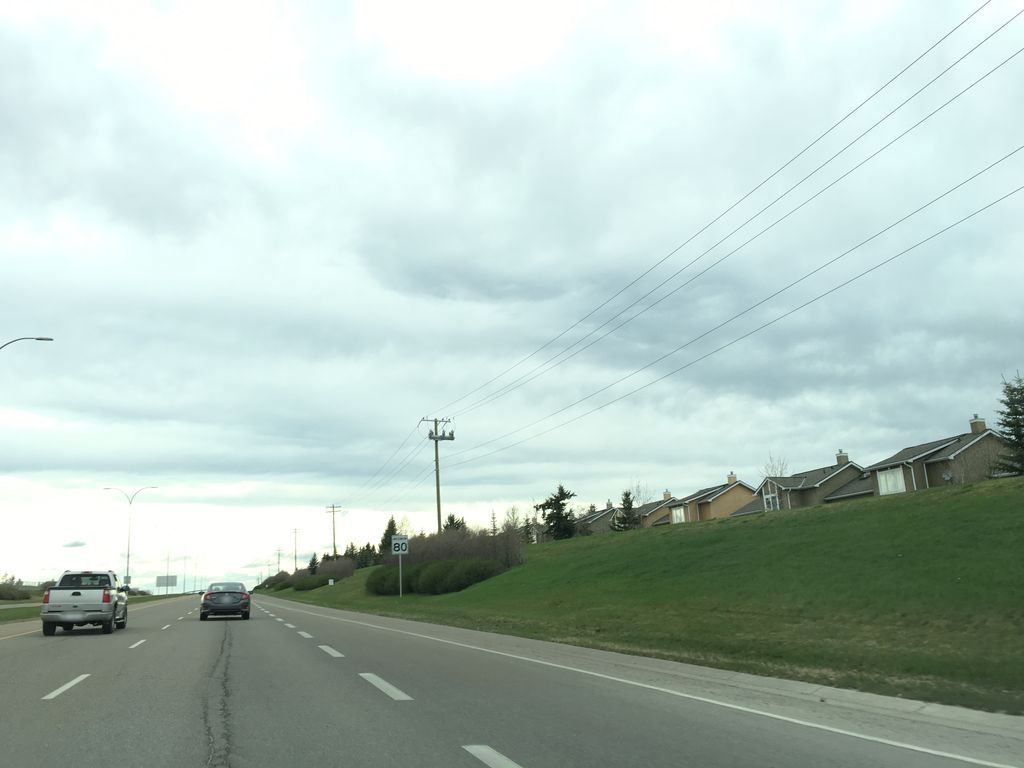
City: calgary